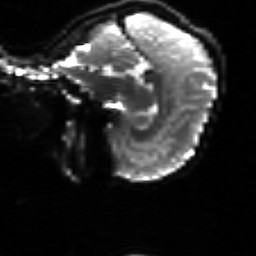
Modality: sbref
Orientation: sagittal
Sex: female
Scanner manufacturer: siemens
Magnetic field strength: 3 T
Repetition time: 5 s
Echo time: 0.071 s